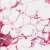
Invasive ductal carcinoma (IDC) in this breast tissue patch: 0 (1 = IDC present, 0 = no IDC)